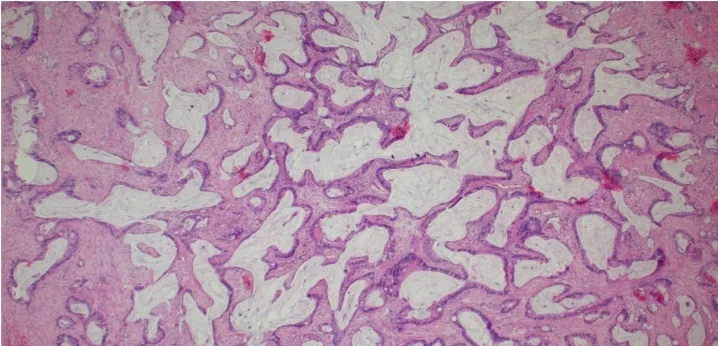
(a) Islands of mucinous lakes infiltrating the stromal tissue (H&E stain, x40).
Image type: pathology (h&e)